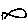
Label: fish